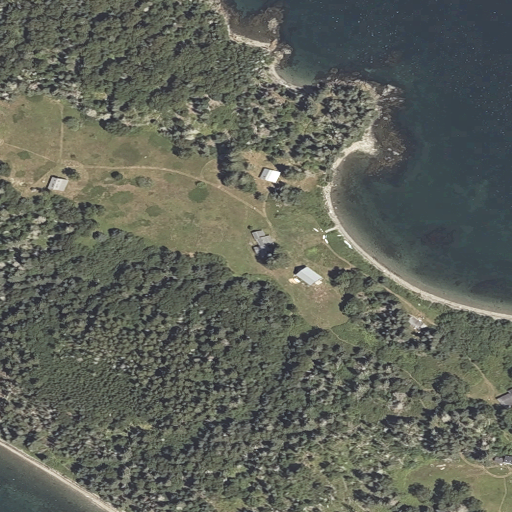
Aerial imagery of island in Maine named Beach Island containing evergreen forest, woody wetlands, open water, mixed forest, herbaceous wetlands, grassland, low intensity development, medium intensity development, and open development